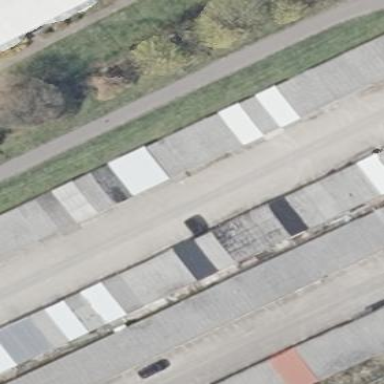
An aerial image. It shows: Group of garages.